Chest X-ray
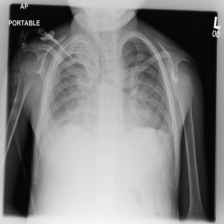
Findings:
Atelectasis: negative
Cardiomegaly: negative
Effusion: negative
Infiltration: negative
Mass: negative
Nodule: negative
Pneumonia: negative
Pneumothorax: negative
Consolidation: negative
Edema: negative
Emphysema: negative
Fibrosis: negative
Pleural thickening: negative
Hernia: negative